Question: I want to click button programatically in C# xaml. As I found that there is no method like PerformClick. What else is the alternative for it.
Actually I have set of 10 buttons with x:Name like btn1, btn2, btn3 etc...
I have a number from 1 to 10 based on that number I need to click these buttons. I was planning to get the control by using
'''
ParentControl.FindName('btn' + number)
'''
and then fire the event from that. But since there is no PerformClick method in Windows 8 C# hence i need an alternative for this.
Raiseevent

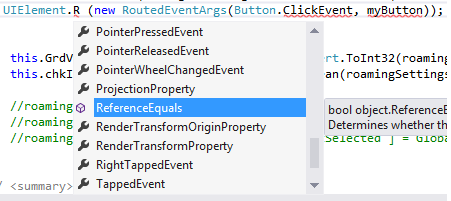
Answer: Here's how to do it...
Let's say you have this button defined in your 'XAML' file:
'''
<Button Grid.Column="0" Grid.Row="0" x:Name="DefaultSnooze" Content="Default Snooze" Click="SendToast_Click" Height="34" Width="134"/>
'''
Then do this in your code behind where you want the 'Click' event handler code to be fired programmatically:
'''
ButtonAutomationPeer peer = new ButtonAutomationPeer(DefaultSnooze);
IInvokeProvider invokeProv = peer.GetPattern(PatternInterface.Invoke) as IInvokeProvider;
invokeProv.Invoke();
'''
I tested it right now and it works beautifully. :)
---
Source: <URL>